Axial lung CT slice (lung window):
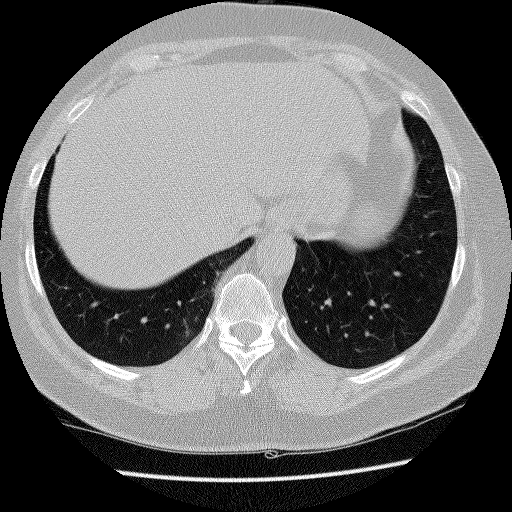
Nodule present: no